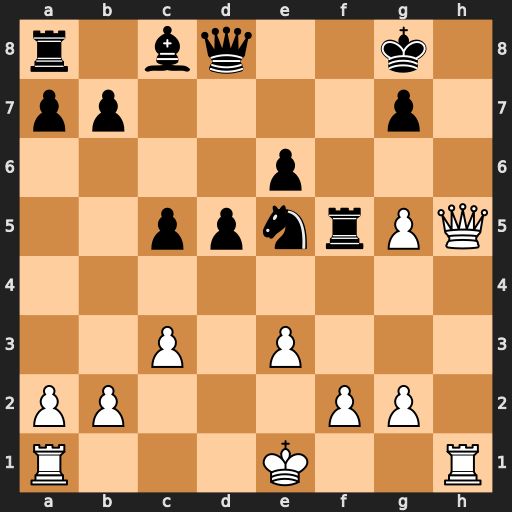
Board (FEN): r1bq2k1/pp4p1/4p3/2ppnrPQ/8/2P1P3/PP3PP1/R3K2R
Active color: w
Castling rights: KQ
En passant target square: -
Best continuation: Qh8+ Kf7 Qxd8